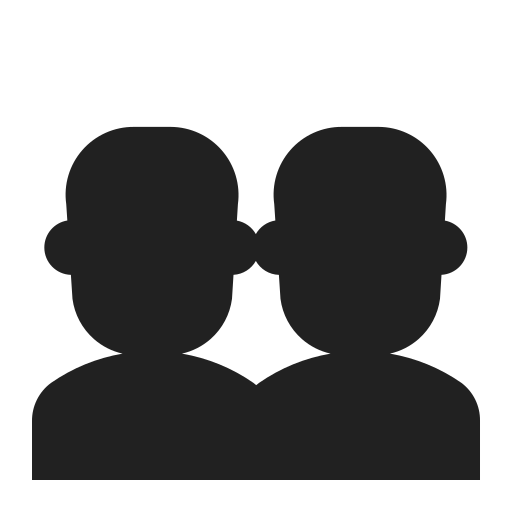
busts in silhouette high contrast